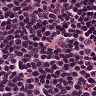
Metastatic tissue present: no